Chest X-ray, AP view. Patient: 54 years old, sex M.
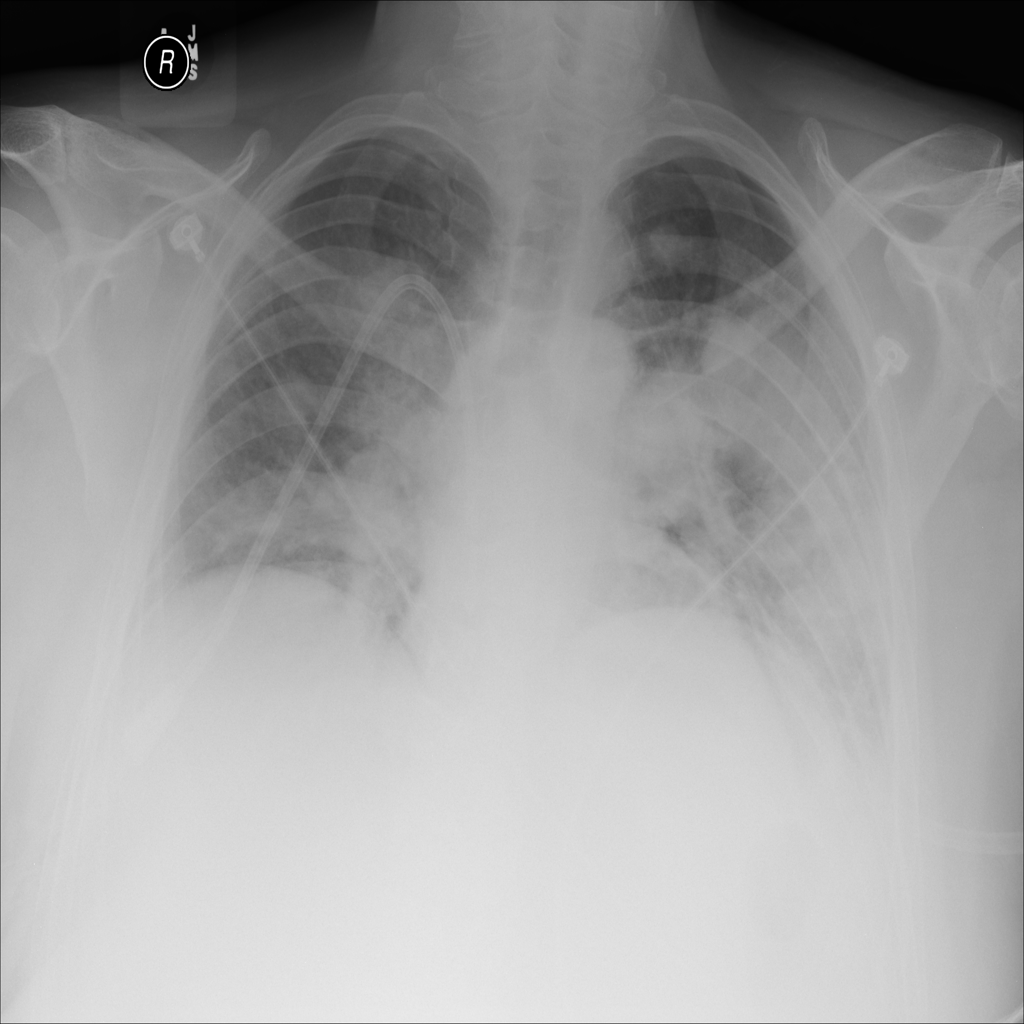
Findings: Mass, Nodule